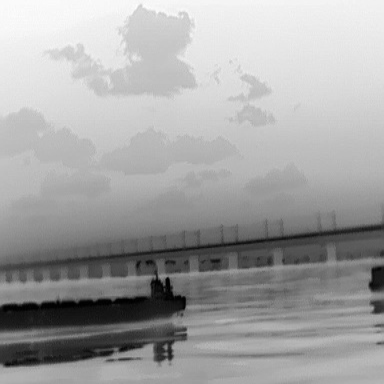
There is a liner in the infrared image.